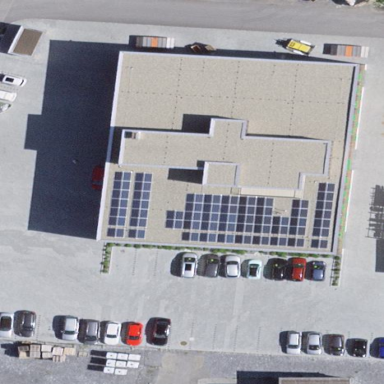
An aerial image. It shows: Retail building.